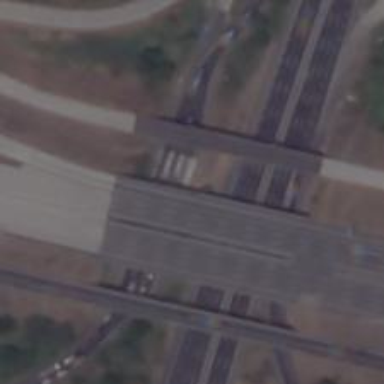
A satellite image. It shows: Motorway link.